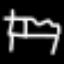
Label: bed